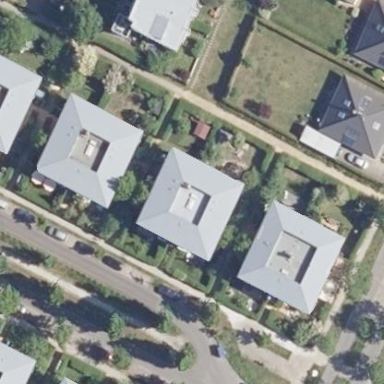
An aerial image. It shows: Unique apartment building with quadruple saltbox roof shape.